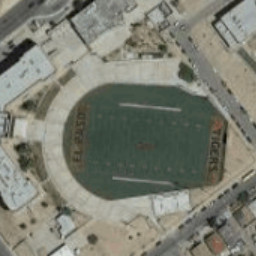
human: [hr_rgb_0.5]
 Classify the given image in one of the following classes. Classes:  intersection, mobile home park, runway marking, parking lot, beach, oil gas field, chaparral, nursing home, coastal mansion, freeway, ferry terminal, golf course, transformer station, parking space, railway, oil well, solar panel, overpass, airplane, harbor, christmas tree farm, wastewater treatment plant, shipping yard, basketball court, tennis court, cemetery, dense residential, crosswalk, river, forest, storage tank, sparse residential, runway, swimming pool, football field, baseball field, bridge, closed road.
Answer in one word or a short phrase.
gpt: football field